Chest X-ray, PA view. Patient: 29 years old, sex M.
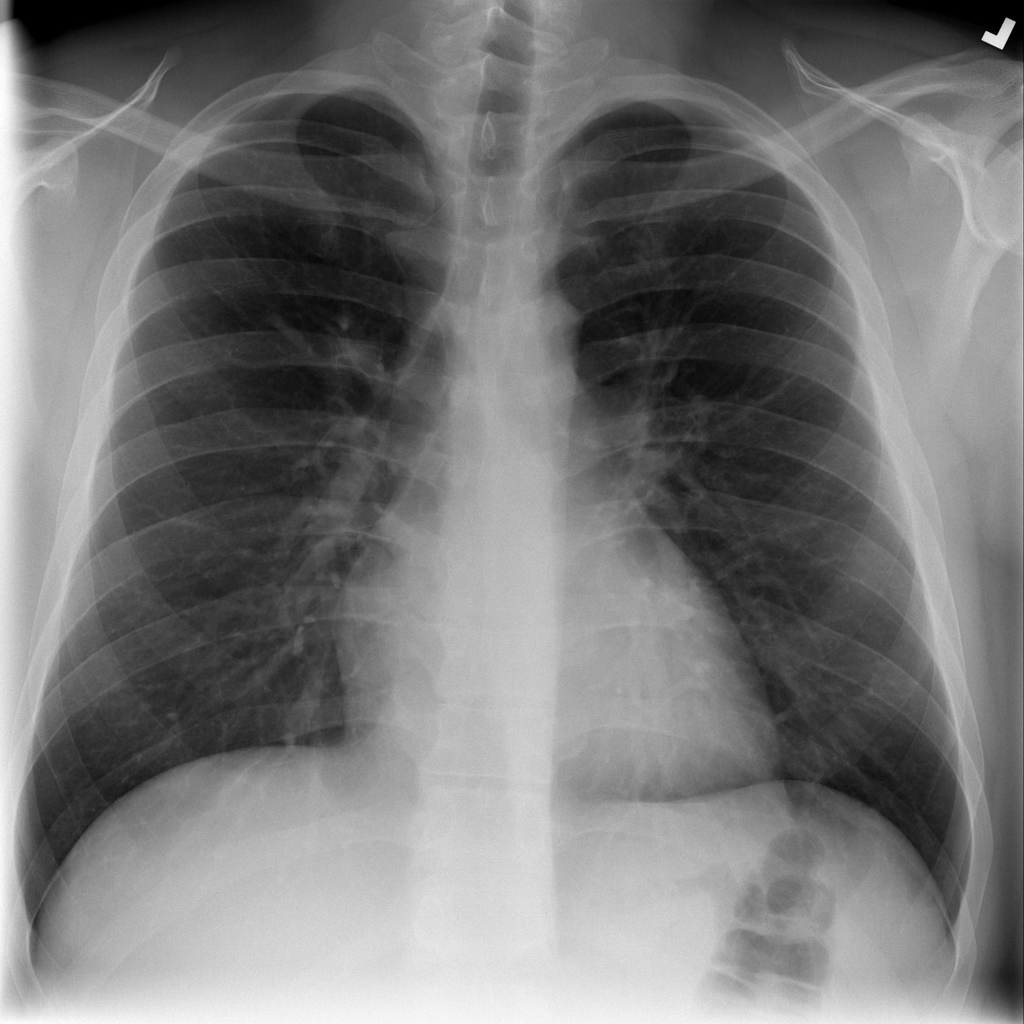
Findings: No Finding